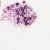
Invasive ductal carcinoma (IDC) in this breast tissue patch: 0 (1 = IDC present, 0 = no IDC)